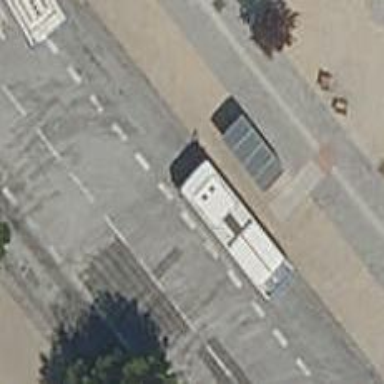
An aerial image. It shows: Public transport stop position.